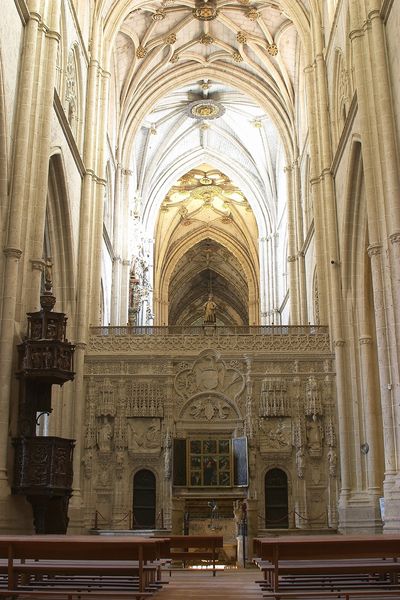
Titel: Kathedrale San Antolin in Palencia
Standort: Palencia, San Antolin (EU - E)
Schlagwörter: fenster, hell, holz, licht, marmor, säule, säulen, dach, architektur, barock, kirche, figur, decke, gotik, schiff, bogen, bank, beleuchtung, pilaster, tafel, gestühl, kerzen, monumental, bögen, gang, gewölbe, dom, ketten, altar, bänke, kathedrale, wappen, kirchenschiff, lettner, gotisch, kanzel, kreuzgewölbe, spitzbogen, spitzbögen, priester, kapelle, heilig, ikone, absperrung, tafelbild, basilika, vorraum, romanisch, gotig, netzgewölbe, ghotik, palma, renesaonce, kathedrake, mariazell, strahlendecke, laien, goticsh